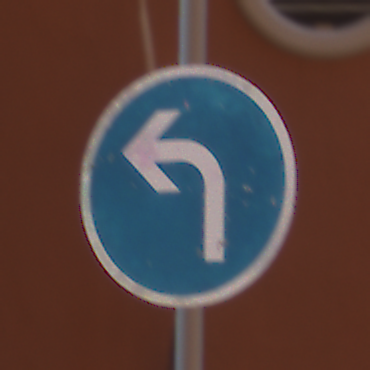
Verkehrszeichen: VorgeschriebeneFahrtrichtungLinks
Umgebung: Outdoor, Urban
Tageszeit: MorningAfternoon
Wetter: Clear
Licht: Natural
Jahreszeit: NotSpecified
Kontrast: MediumContrast